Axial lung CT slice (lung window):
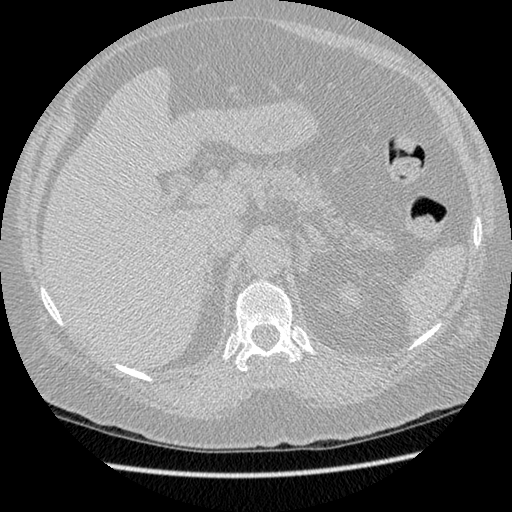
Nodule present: no